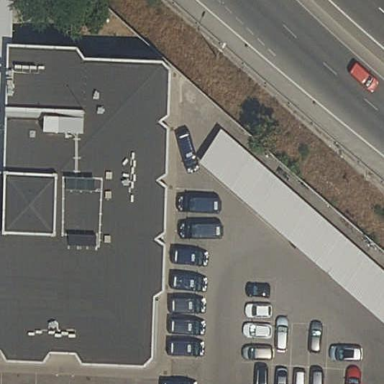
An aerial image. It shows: Police building.